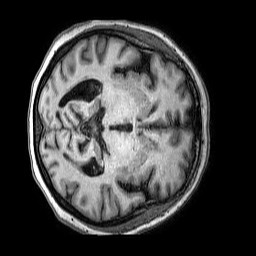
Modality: T1w
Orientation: axial
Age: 58
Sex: female
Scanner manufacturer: philips
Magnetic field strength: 3 T
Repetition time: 0.006823 s
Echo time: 0.003111 s